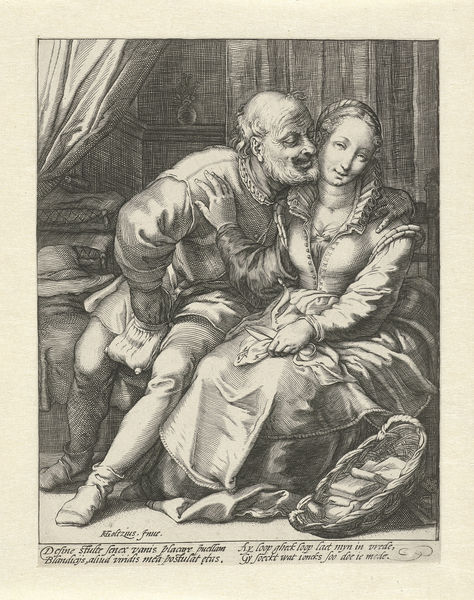
Titel: Afwijzing van een oude man
Künstler: Jacob (II) Goltzius
Standort: Amsterdam
Institution: Rijksmuseum
Schlagwörter: mann, frau, alt, jung, niederlande, paar, sack, küssen, grafik, korb, alter, buch, druck, druckgraphik, illustration, allegorie, buchdruck, kupferstich, durck, latein, lot, ablehnen, klelid, intimität, ungleiches paar, ablehung, junge  frau, schwerenöter, 16. jahrhundert, ende, lto, isllustration, grafikkupferstich